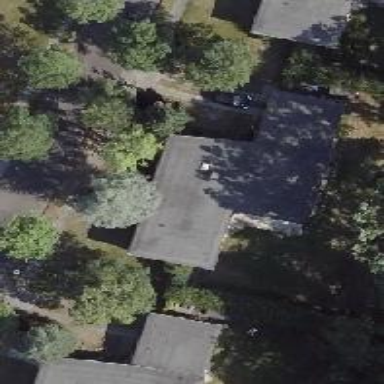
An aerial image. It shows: House with flat roof.